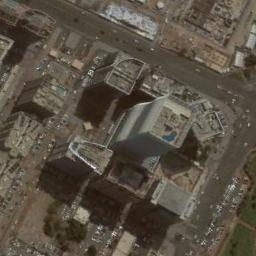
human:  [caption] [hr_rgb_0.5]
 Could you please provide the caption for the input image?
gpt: A commercial area with some buildings is surrounded by some roads .

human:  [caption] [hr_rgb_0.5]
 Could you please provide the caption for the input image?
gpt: The commercial area is near the road with many cars .

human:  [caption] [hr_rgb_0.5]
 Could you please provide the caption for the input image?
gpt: There are some buildings at the corner on a commercial area .

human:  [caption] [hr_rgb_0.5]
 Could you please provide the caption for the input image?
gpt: The buildings are well spaced .

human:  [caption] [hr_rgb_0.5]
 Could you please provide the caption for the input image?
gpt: In a commercial district there are several tall buildings of different shapes and several roads with many cars .